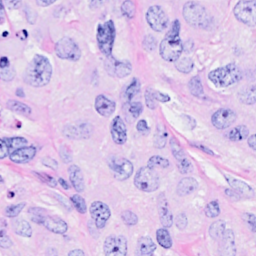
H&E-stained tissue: Breast